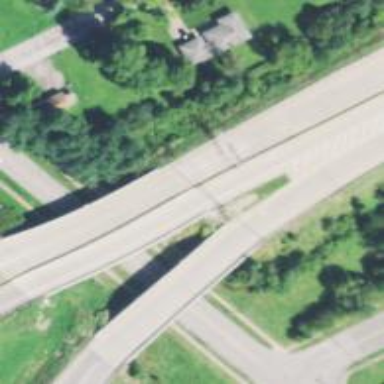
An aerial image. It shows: Motorway bridge.